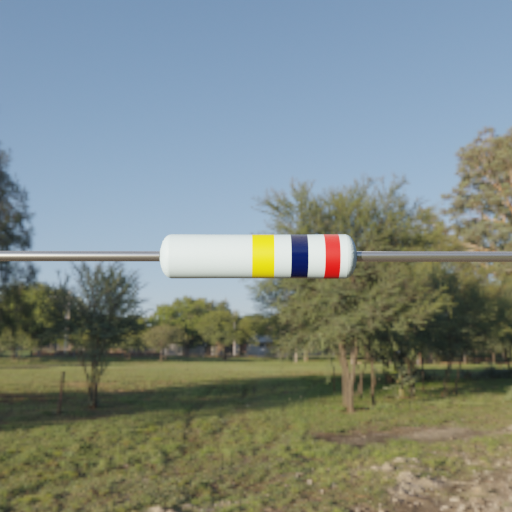
Resistor colour bands (in order): yellow, black, red